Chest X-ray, AP view. Patient: 41 years old, sex F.
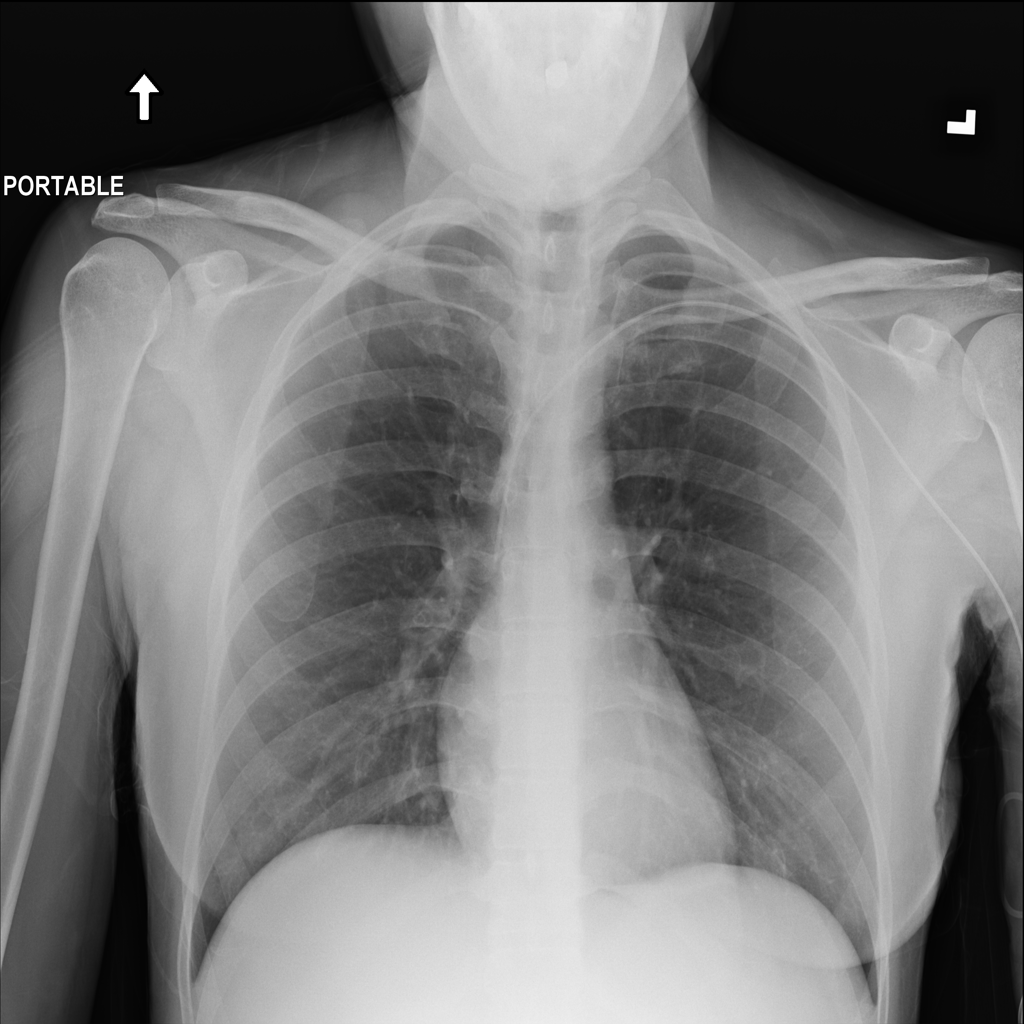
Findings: No Finding